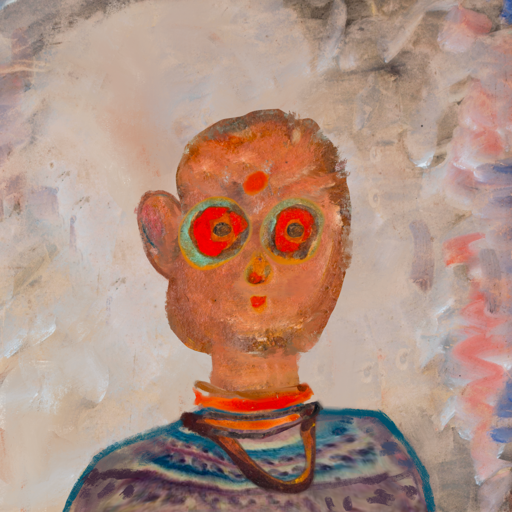
Background: Roy_Bahadur, Head And Neck Front: Boggyland, Face Front: Sisters, Bust: HillGirl, Hair Front: Blank, Head Accessory: Blank, Second Necklace: Comrade, Necklace: Experience, Baby: Blank